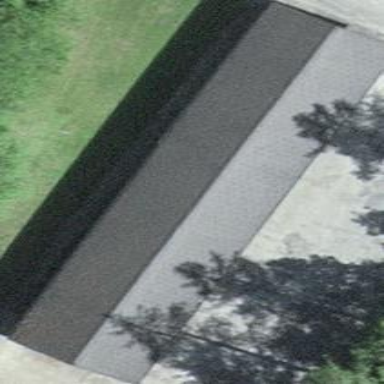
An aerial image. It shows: Shed building.